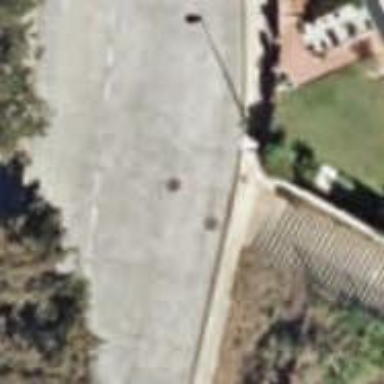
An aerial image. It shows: Driveway with steps.